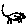
Label: cat